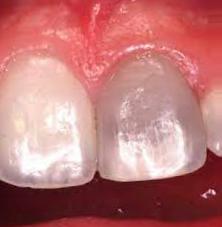
Condition: Tooth Discoloration